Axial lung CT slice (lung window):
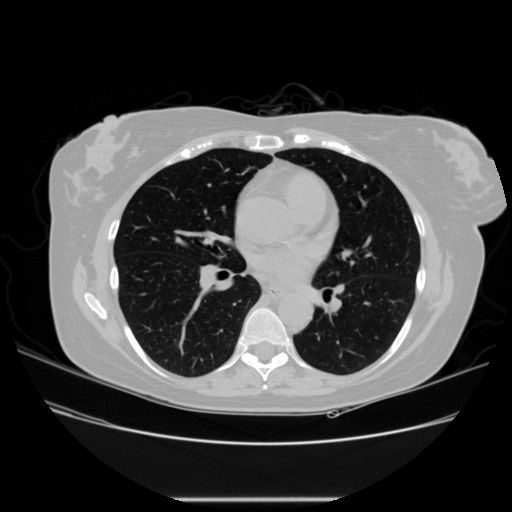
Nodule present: no